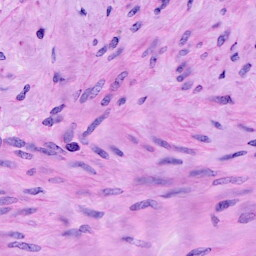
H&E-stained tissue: Cervix